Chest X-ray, PA view. Patient: 77 years old, sex F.
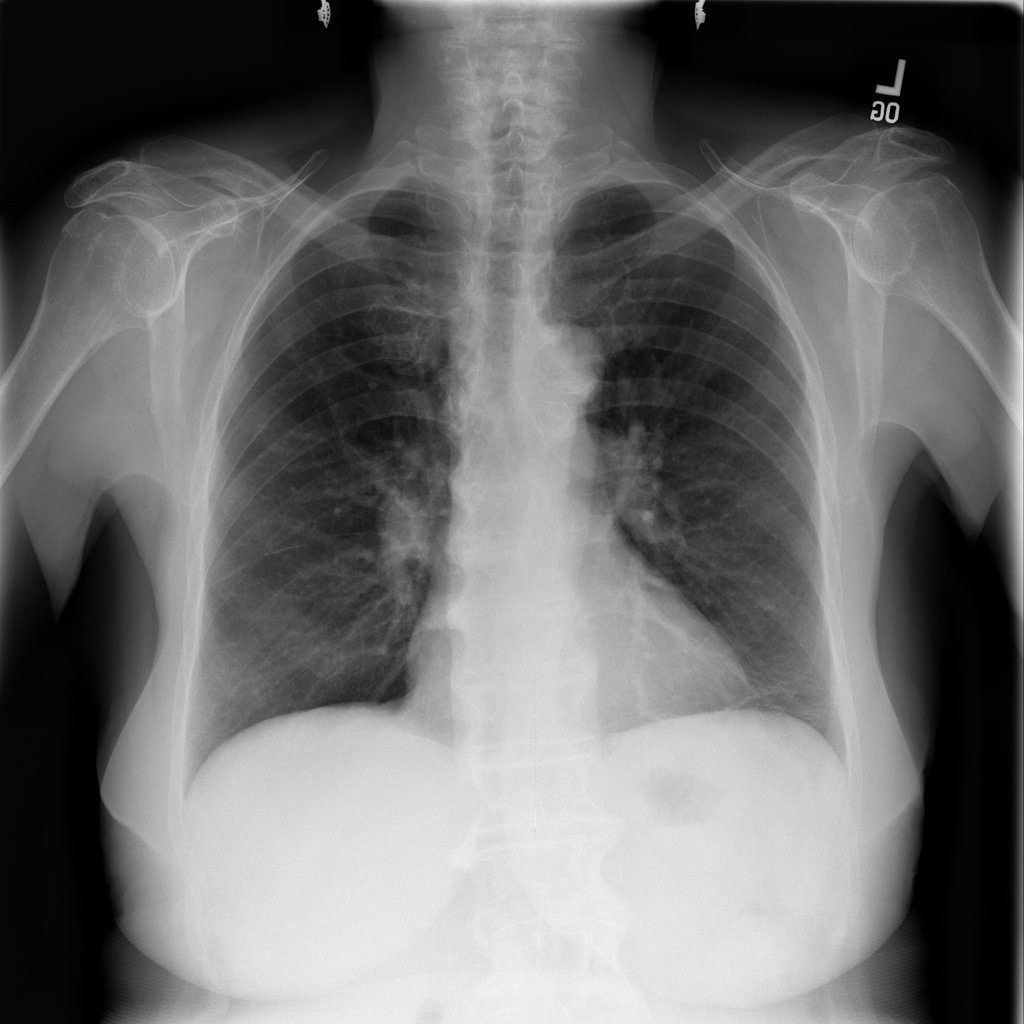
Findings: No Finding